Question: I am trying to update some field in my data table. While using the given below code shows one error. Help me to find a proper solution. Thank you.
Code:
'''
ShadingAnalysisDataSetTableAdapters.tbl_AutoAssignJrEngineersTeamTableAdapter tm;
tm = new ShadingAnalysisDataSetTableAdapters.tbl_AutoAssignJrEngineersTeamTableAdapter();
DataTable dt = new DataTable();
dt = tm.UpdateTeam(AssignedTeam,userName,DateTime.Now,ID); // error popup here
'''
SQL:
'''
UPDATE tbl_AutoAssignJrEngineersTeam
SET Assigned_Team = @Assigned_Team,
Updated_By = @Updated_By,
Updated_Date = @Updated_Date
WHERE (Id = @Id)
'''
DataBase:

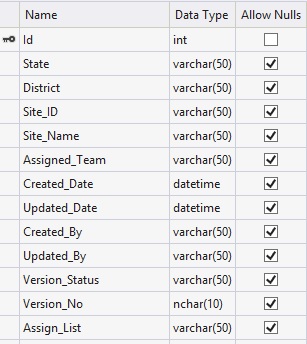
Answer: The <URL>-method returns an 'int' which is the count of affected records, so how many records were updated. But you are assigning it to a 'DataTable' variable.
'''
int updatedRows = tm.UpdateTeam(AssignedTeam,userName,DateTime.Now,ID);
'''
You either have to
- 'GetData''Fill(dt)'- 'tm.Update(modifiedDataTable)''UpdateCommand'<URL>